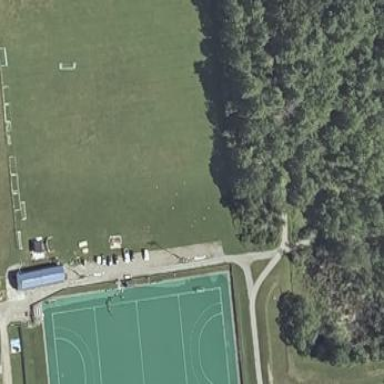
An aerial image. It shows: Soccer pitch designated for leisure and sports activities.